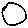
Label: circle